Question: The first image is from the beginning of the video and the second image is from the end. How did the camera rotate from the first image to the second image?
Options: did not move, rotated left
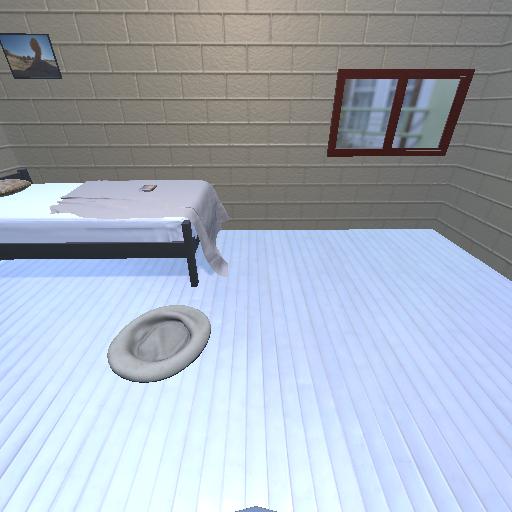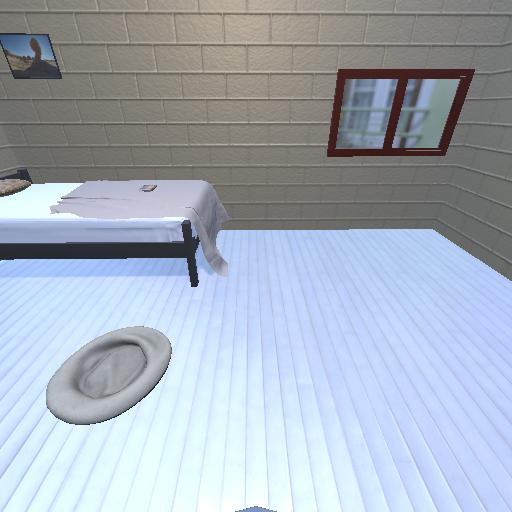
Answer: did not move